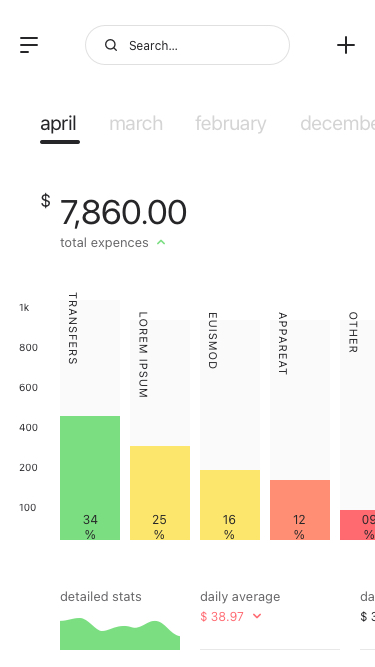
Text in this UI design:
april
march
february
december
7,860.00
$
total expences
100
200
400
600
800
1k
Transfers
Lorem Ipsum
Euismod
Appareat
other
34%
25%
16%
12%
09%
detailed stats
daily average
$ 38.97
daily average
$ 38.97